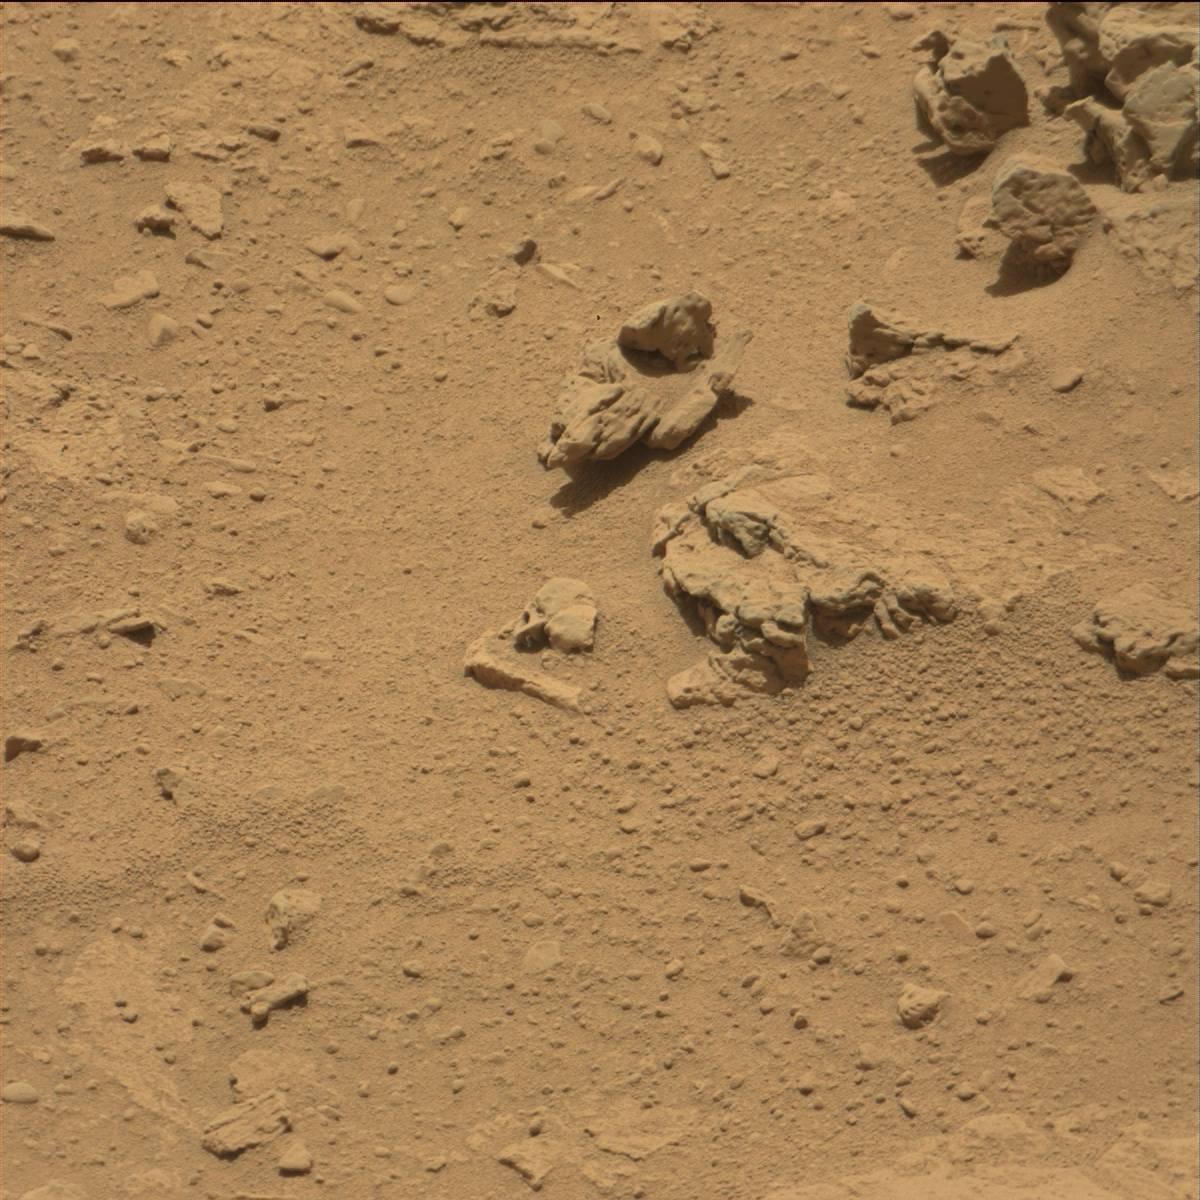
Terrain classes present: Bedrock, Sand / Soil